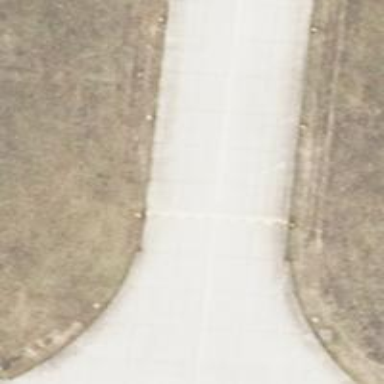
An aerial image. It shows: Runway holding position.